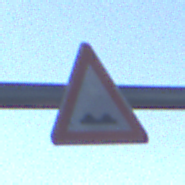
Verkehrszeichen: UnebeneFahrbahn
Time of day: MorningAfternoon
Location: Outdoor (Nature)
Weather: Clear
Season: NotSpecified
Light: Natural